Question: I have a problem changing the background color of my 'UITabBar'. I have a 'UITabBarController' and 'UINavigationController' inside one with a root view.
Tab Bar Controller > Navigation Controller > Root View

In 'UITabBarController' class I have the following code:
'''
[self.UITabBarHome setBackgroundColor:[UIColor greenColor]];
'''
The color applies in my 'UITabBar' until I click the 'UITabBarItem' (Group) that directs to my 'UINavigationController'. When I click this item only, the color changes to the default color.How to avoid this?
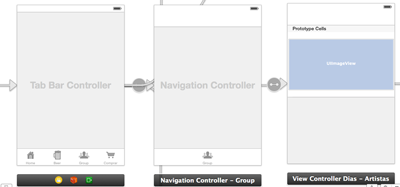
Answer: I solved the problem by adding a UITabBar in the root view controller of the UINavigationController